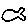
Label: fish